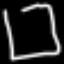
Label: square